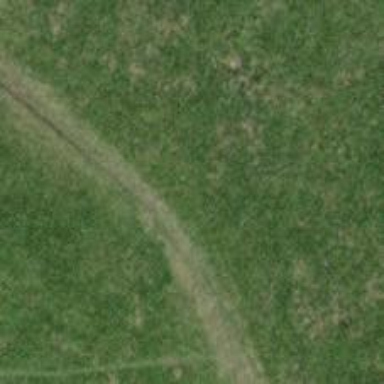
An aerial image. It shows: Grass path.